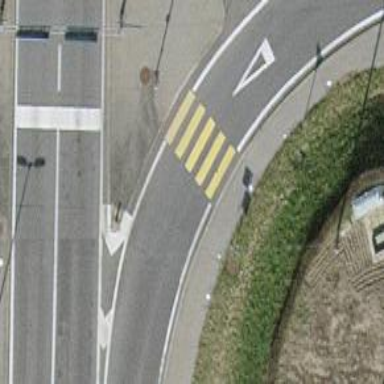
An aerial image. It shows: Uncontrolled zebra crossing on the road.